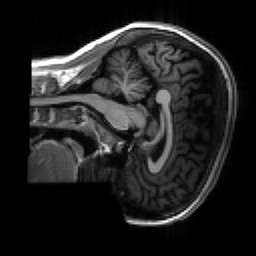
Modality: T1w
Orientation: sagittal
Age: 19
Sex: female
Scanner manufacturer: siemens
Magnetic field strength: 3 T
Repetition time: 2.3 s
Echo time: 0.00266 s